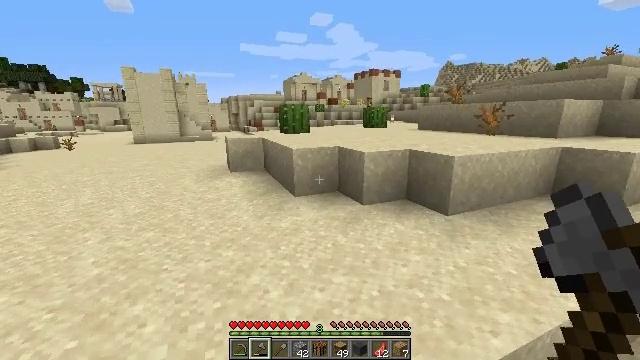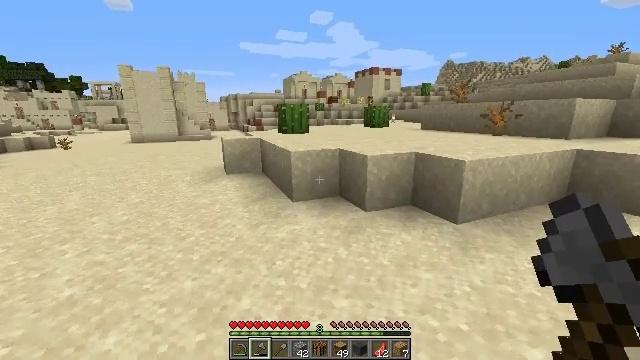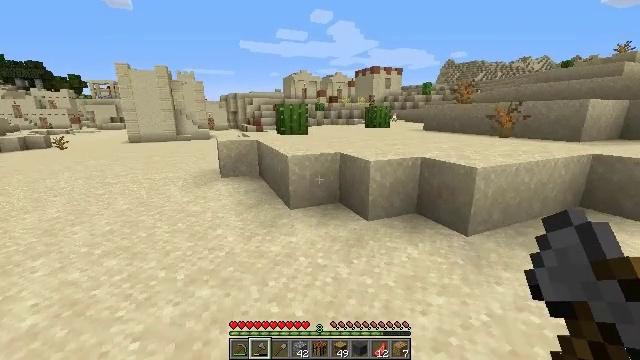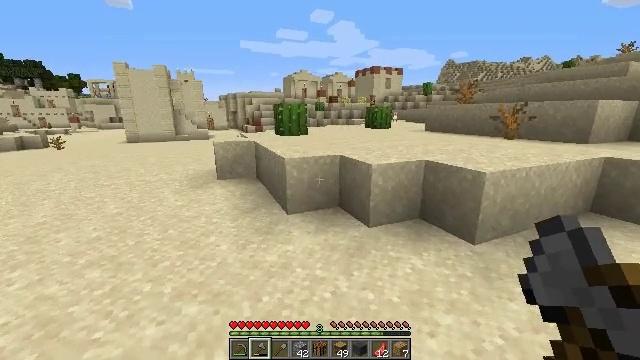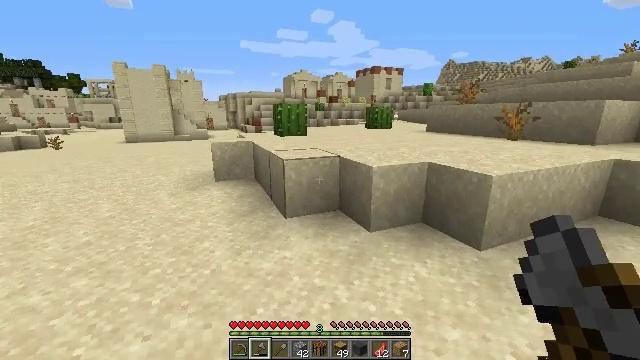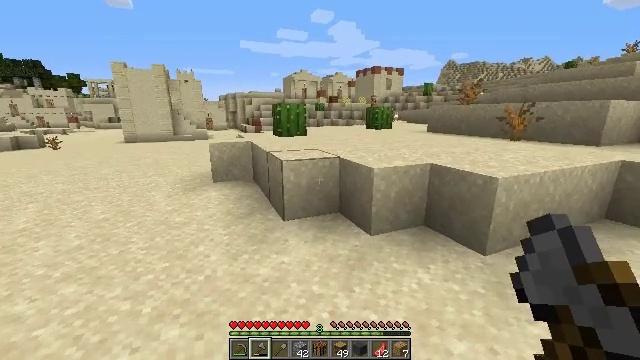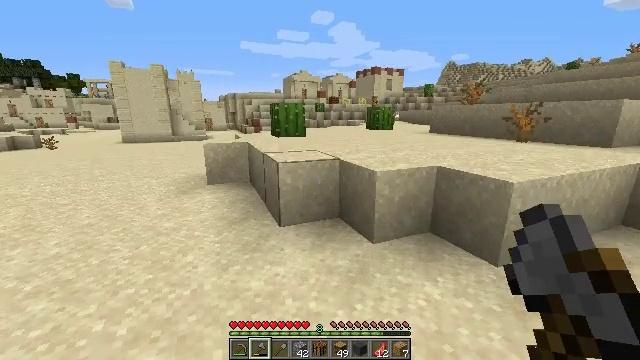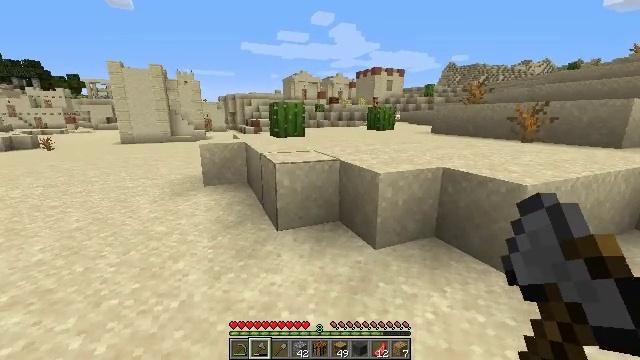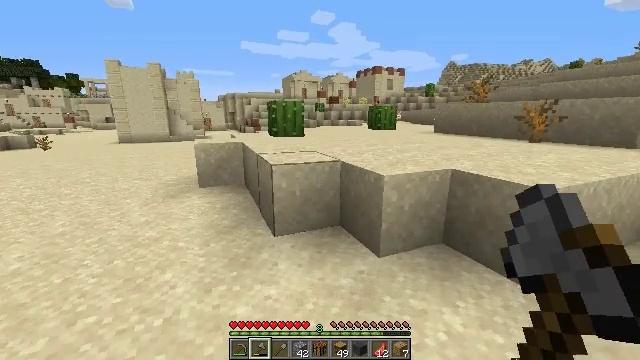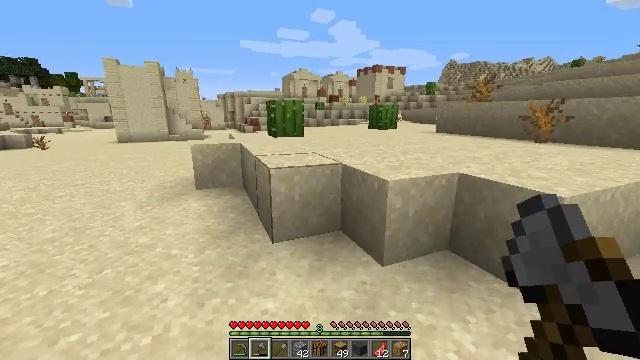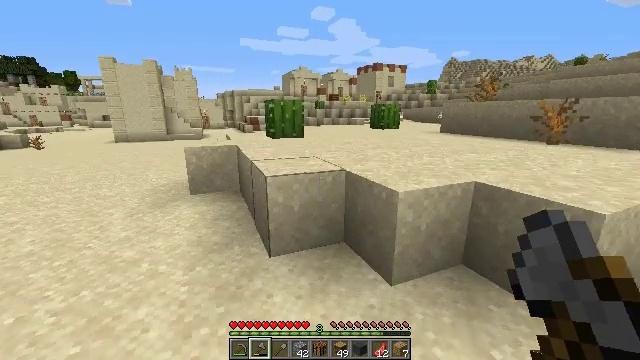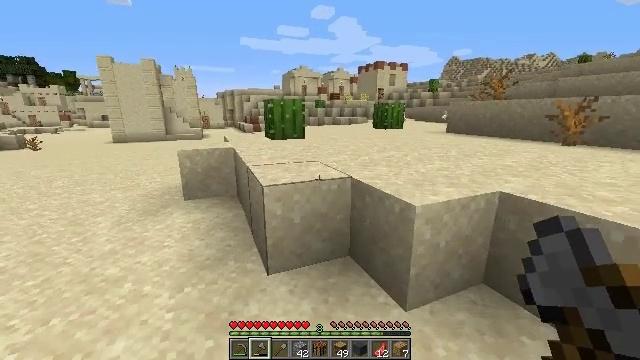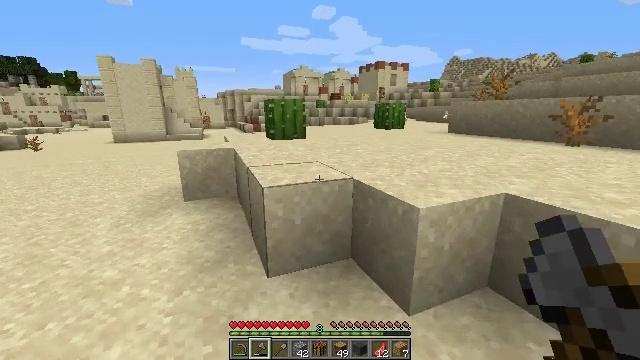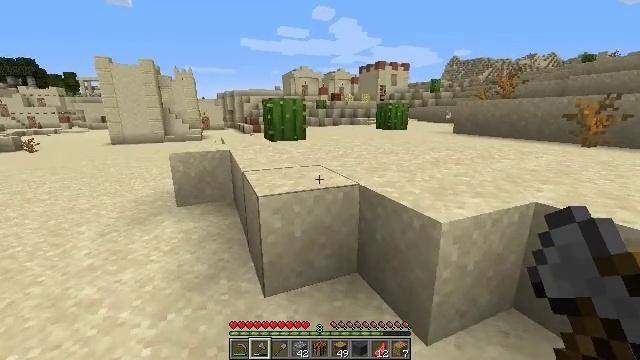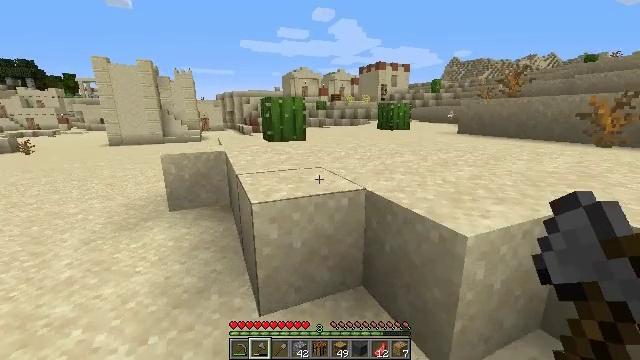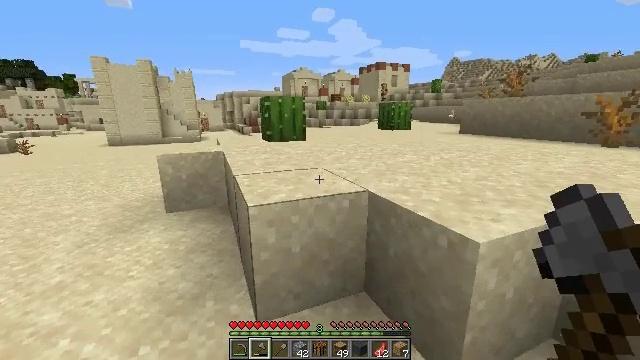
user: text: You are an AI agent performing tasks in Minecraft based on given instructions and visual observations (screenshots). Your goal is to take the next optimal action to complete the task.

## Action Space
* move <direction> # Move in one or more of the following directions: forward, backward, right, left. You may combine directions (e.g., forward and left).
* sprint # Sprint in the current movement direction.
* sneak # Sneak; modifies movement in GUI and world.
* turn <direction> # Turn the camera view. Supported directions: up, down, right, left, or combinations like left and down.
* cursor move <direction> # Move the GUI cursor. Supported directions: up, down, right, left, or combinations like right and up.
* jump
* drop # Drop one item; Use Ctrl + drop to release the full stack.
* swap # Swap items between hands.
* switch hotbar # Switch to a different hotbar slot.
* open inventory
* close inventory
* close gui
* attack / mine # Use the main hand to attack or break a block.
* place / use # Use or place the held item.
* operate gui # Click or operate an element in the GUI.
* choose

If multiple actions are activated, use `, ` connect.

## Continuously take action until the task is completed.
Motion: motion action
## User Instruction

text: Hunt animals.
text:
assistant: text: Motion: move forward
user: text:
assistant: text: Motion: move forward
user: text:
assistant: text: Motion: move forward
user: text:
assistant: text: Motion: move forward
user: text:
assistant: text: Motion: move forward
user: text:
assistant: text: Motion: move forward
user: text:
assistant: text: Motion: move forward
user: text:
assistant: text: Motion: move forward
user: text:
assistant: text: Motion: move forward
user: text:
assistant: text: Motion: move forward
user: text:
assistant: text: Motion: move forward
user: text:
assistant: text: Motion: move forward
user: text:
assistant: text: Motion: move forward
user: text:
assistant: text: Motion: move forward
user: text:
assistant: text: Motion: move forward
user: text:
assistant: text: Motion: move forward
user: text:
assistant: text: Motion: move forward
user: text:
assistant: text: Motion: move forward
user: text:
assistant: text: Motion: move forward
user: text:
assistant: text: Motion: move forward
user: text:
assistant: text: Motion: move forward, jump
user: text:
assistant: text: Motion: move forward, jump
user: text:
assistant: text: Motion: move forward, jump
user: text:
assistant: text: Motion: move forward, jump
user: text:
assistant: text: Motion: move forward, jump
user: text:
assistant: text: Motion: move forward, jump
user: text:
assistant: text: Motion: move forward
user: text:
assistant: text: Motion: move forward
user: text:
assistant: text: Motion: move forward
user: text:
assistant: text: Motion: move forward